高二 · 解析几何
16 \mathrm{~m}$, 欲通过断面为抛物线形的隧道,如图所示, 已知拱宽 $A B$ 恰好是拱高 $C D$ 的 4 倍, 若拱宽为 $a \mathrm{~m}$, 求能使卡车通过的 $a$ 的最小整数值.

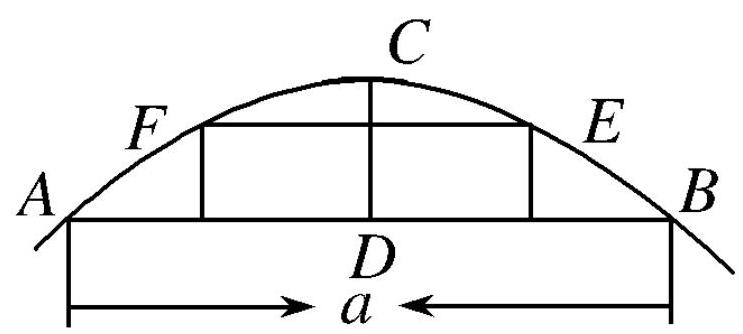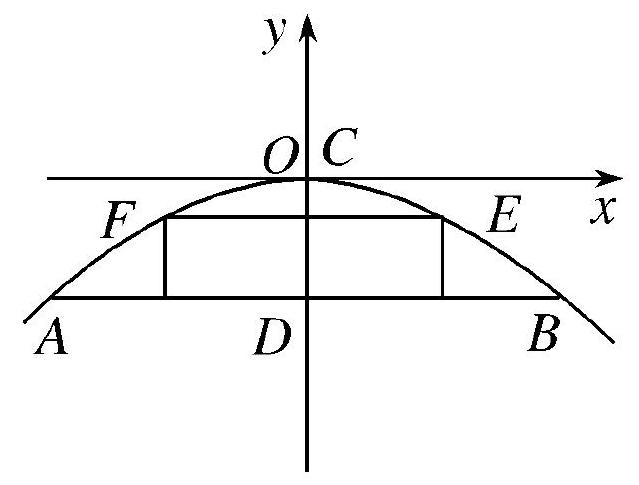
答案: ：解 以拱顶为原点, 拱高所在直线为 $y$ 轴, 建立直角坐标系, 如图所示, 设抛物线方程为 $x^{2}=-2 p y(p>0)$, 则点 $B$ 的坐标为 $\left(\frac{a}{2},-\frac{a}{4}\right)$,由点 $B$ 在抛物线上，

得 $\left(\frac{a}{2}\right)^{2}=-2 p\left(-\frac{a}{4}\right)$,

$p=\frac{a}{2}$, 所以抛物线方程为 $x^{2}=-a y$.

将点 $E(